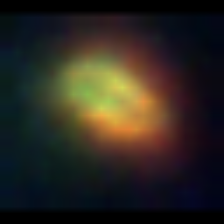
Taxon: NanoPlankton
Group: Other